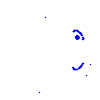
Particle: electron